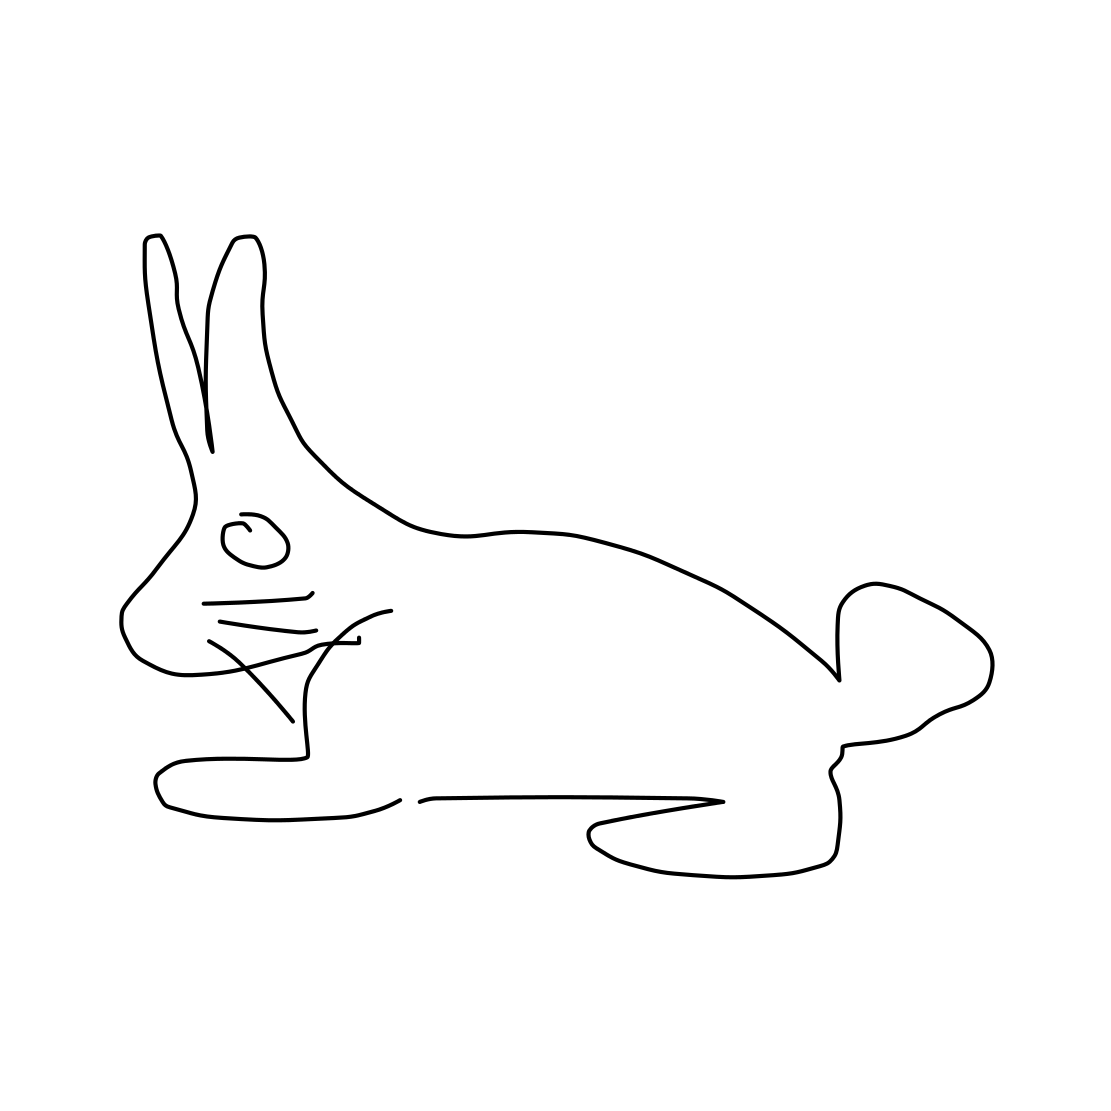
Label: rabbit